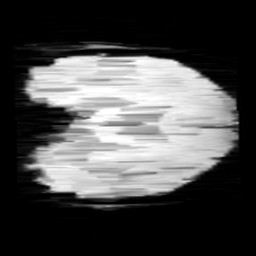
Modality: minIP
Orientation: coronal
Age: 9
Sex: male
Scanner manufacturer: siemens
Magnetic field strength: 3 T
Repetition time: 0.027 s
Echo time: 0.02 s